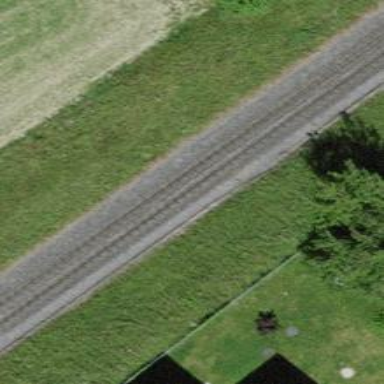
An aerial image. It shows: Narrow-gauge railway with 1 track. The tracks are electrified with contact line.